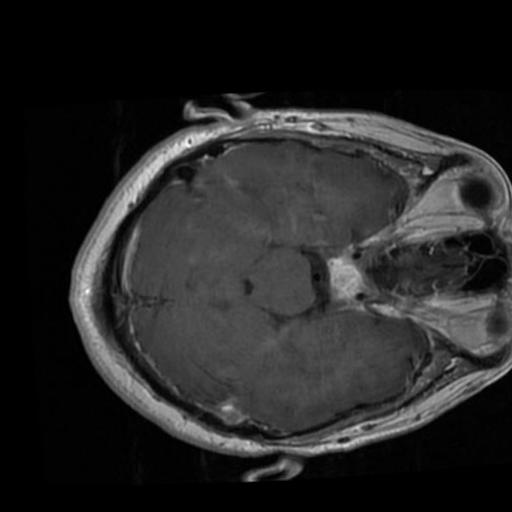
Label: brain_tumor